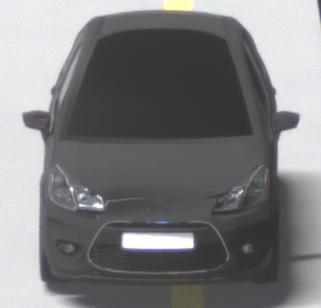
Make: Citroen
Model: C3 1.1
Detailed model: C3 (II)
Model produced from: 2010/01
Model produced until: 2012/03
Doors: 5
Color: black
Road condition: dry road
Daytime: not specified
Contrast: high contrast